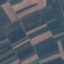
Label: PermanentCrop